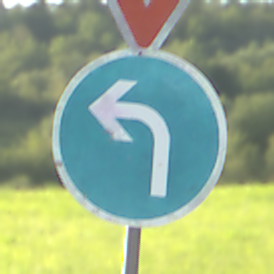
Verkehrszeichen: VorgeschriebeneFahrtrichtungLinks
Zusatzzeichen oben: VorfahrtGewaehren
Umgebung: Outdoor, Nature
Tageszeit: MorningAfternoon
Wetter: PartlyCloudy
Licht: Natural
Jahreszeit: NotSpecified
Kontrast: HighContrast